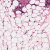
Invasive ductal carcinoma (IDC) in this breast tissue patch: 0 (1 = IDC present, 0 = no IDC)